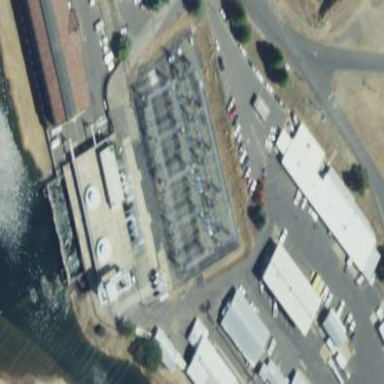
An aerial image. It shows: Power substation.